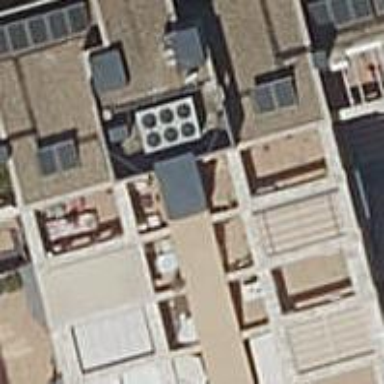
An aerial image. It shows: The image shows part of apartment building.